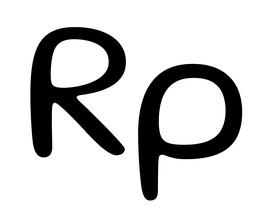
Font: Gluten_Light